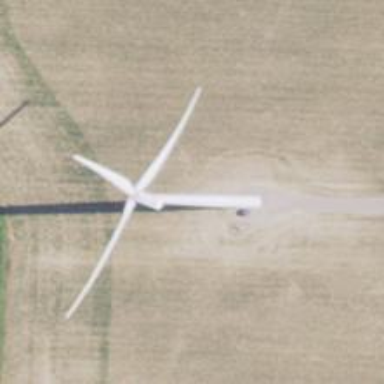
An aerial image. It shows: Wind generator in the form of horizontal axis wind turbine.